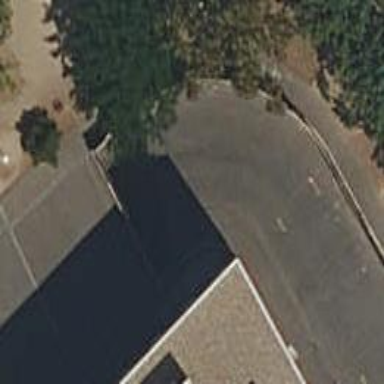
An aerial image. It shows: Parking entrance.